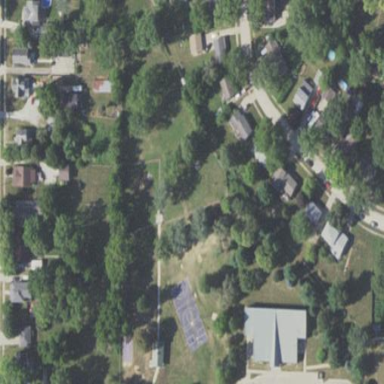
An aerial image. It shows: Fenced dog park for leisure activities on land.